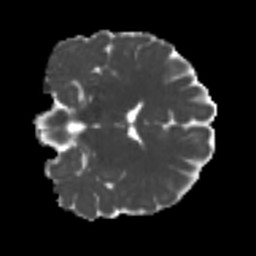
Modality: MD
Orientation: coronal
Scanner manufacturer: siemens
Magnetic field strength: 3 T
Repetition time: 4 s
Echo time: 0.0594 s